Question: I am new to Spring framework. I would to develop a simple web-app that displays a hello.jsp content based on url "/greeting.html". But now, it gives me 404 error. What am I doing wrong?
Here is the github repo for my project (this project was created under Eclipse STS): <URL>
Here is my HelloController class
'''
@Controller
public class HelloController {
@RequestMapping(value = "/greeting")
public String sayHello(Model model) {
model.addAttribute("greeting", "Hello World");
return "hello.jsp";
}
}
'''
Here is web.xml
'''
<servlet>
<servlet-name>springDispatcherServlet</servlet-name>
<servlet-class>org.springframework.web.servlet.DispatcherServlet</servlet-class>
<init-param>
<param-name>contextClass</param-name>
<param-value>org.springframework.web.context.support.AnnotationConfigWebApplicationContext</param-value>
</init-param>
<init-param>
<param-name>contextConfigLocation</param-name>
<param-value>com.pluralsight.WebConfig</param-value>
</init-param>
<load-on-startup>1</load-on-startup>
</servlet>
<!-- Map all requests to the DispatcherServlet for handling -->
<servlet-mapping>
<servlet-name>springDispatcherServlet</servlet-name>
<url-pattern>*.html</url-pattern>
</servlet-mapping>
'''
Here is a project structure:

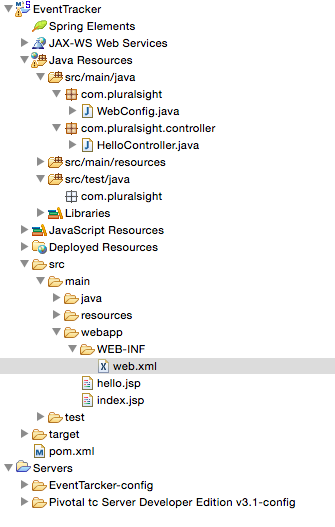
Answer: add a log4j.xml or log4j.properties into the
> src/main/resources
folder (it will automatically be detected). . This is important not to only verify the mapping url but to make sure it is actually being mapped:
Also, in STS/Eclipse if you:
'''
right click on the project -> click properties -> click select 'Web Project Settings'
'''

by default that is where the url path is derived. So if the context-root value in there is: 'EventTracker' then your full url request will be (assuming a '.jsp' suffix is set as others have indicated in your resolver):
> <URL>
Sample log4j.xml from 1 of my projects:
'''
<?xml version="1.0" encoding="UTF-8"?>
<!DOCTYPE log4j:configuration PUBLIC "-//APACHE//DTD LOG4J 1.2//EN" "log4j.dtd">
<log4j:configuration xmlns:log4j="http://jakarta.apache.org/log4j/">
<!-- Appenders -->
<appender name="console" class="org.apache.log4j.ConsoleAppender">
<layout class="org.apache.log4j.PatternLayout">
<param name="ConversionPattern" value="%-5p:%d{yyyyMMdd HH:mm:ss} %t %c - %m%n"/>
</layout>
</appender>
<appender name="fileAppender" class="org.apache.log4j.FileAppender">
<param name="File" value="c:/tmp/my-app.log"/>
<param name="MaxFileSize" value="10MB"/>
<param name="MaxBackupIndex" value="50"/>
<layout class="org.apache.log4j.PatternLayout">
<param name="ConversionPattern" value="%-5p:%d{yyyyMMdd HH:mm:ss} %t %c - %m%n" />
</layout>
</appender>
<!-- 3rdparty Loggers -->
<logger name="org.springframework.core">
<level value="info" />
</logger>
<logger name="org.springframework.beans">
<level value="info" />
</logger>
<logger name="org.springframework.context">
<level value="info" />
</logger>
<logger name="org.springframework.web">
<level value="debug" />
</logger>
<logger name="org.springframework.webflow">
<level value="debug" />
</logger>
<!-- Root Logger -->
<root>
<priority value="info" />
<appender-ref ref="console" />
<appender-ref ref="fileAppender"/>
</root>
</log4j:configuration>
'''
log info:
'''
INFO : org.springframework.web.servlet.mvc.method.annotation.RequestMappingHandlerMapping - Mapped "{[/userManagement/getUser],methods=[GET],params=[],headers=[],consumes=[],produces=[],custom=[]}" onto public org.assessme.com.entity.User org.assessme.com.controller.UserManagementController.data(java.util.Locale,org.springframework.ui.Model)
'''